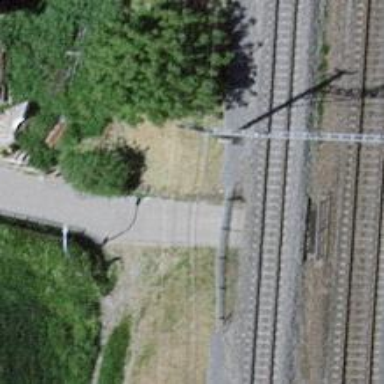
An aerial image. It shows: Tunnel path with asphalt surface.